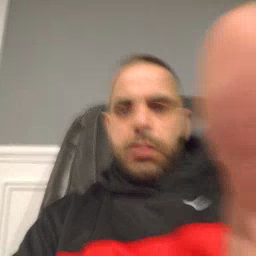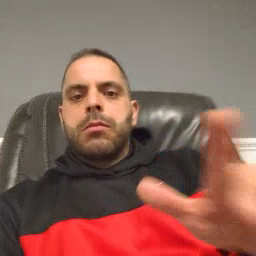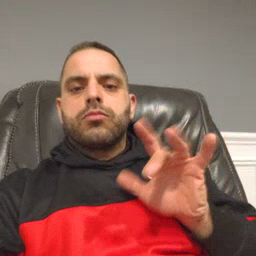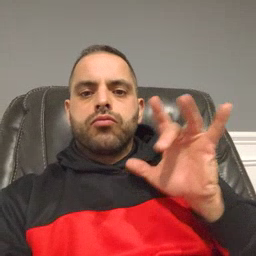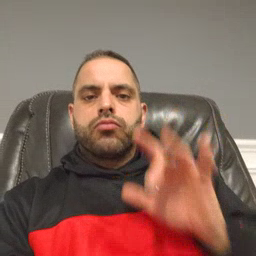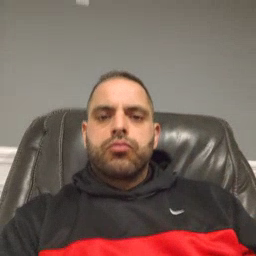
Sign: yucky